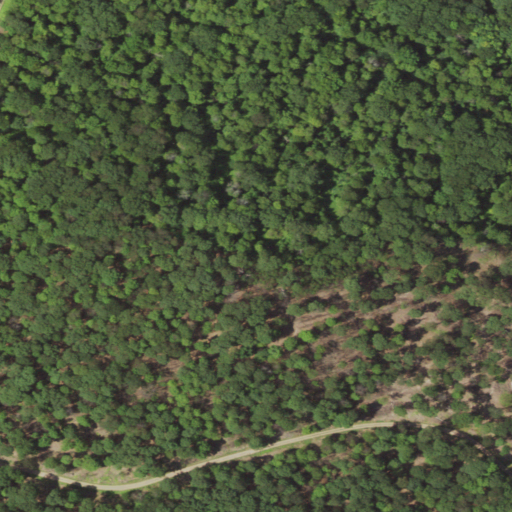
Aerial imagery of mountain in Pennsylvania named Roundtop containing deciduous forest, grassland, shrub, and open development